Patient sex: M
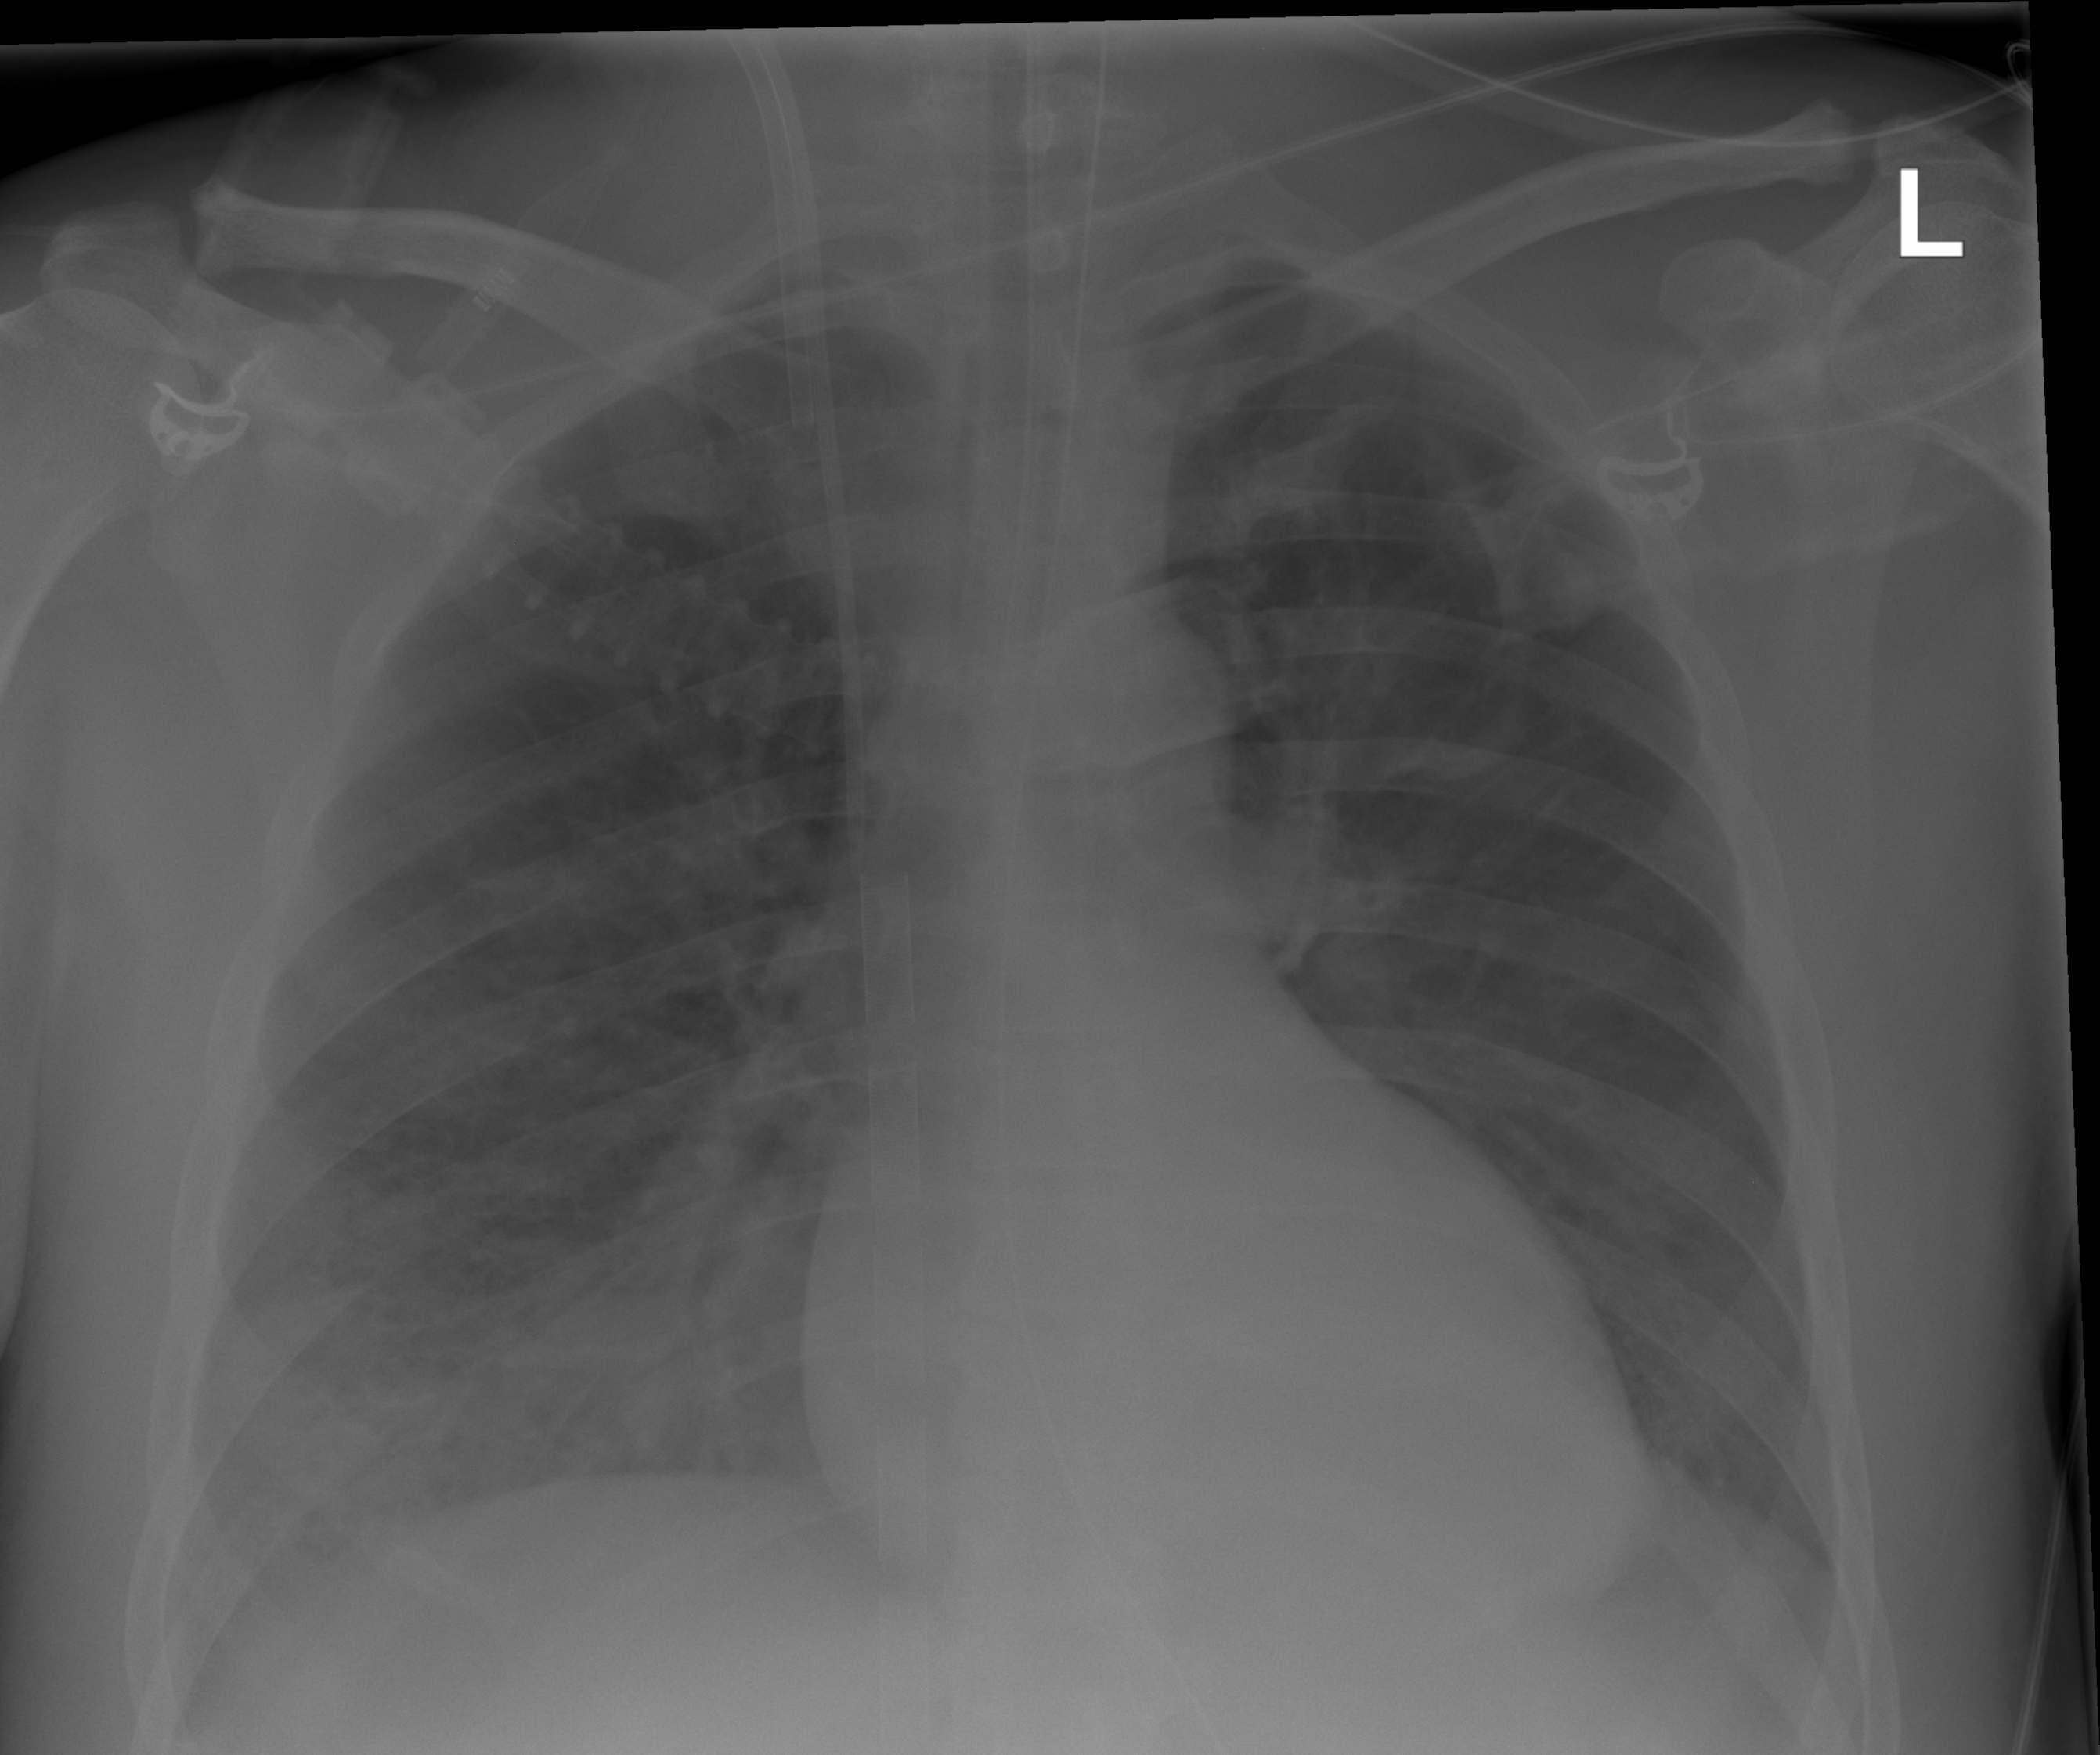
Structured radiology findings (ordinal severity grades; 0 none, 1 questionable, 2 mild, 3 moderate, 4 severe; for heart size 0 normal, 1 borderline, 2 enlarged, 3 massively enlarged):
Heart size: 0
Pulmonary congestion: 2
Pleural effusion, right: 0
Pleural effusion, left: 0
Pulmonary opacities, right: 3
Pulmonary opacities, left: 0
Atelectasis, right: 2
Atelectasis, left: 0